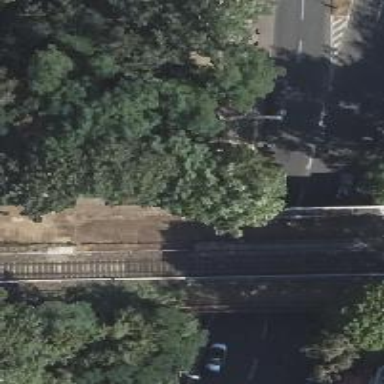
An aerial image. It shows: Bridge over railway line.